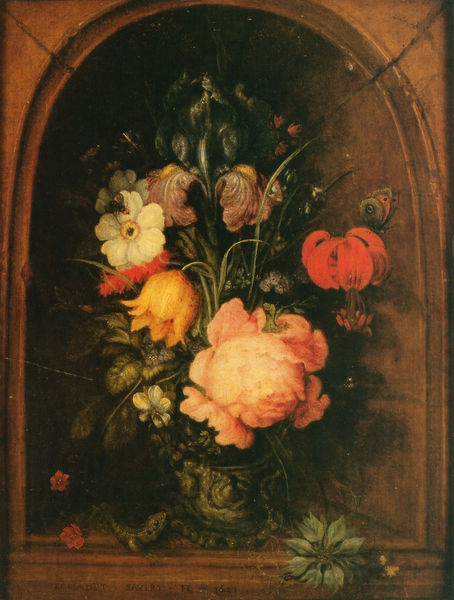
Titel: Kopenhagener Strauß
Künstler: Roelant Savery
Institution: Kopenhagen, Statens Museum for Kunst
Schlagwörter: dunkel, gemälde, weiß, gelb, grün, blume, blumen, braun, schwarz, rose, rosen, rot, tier, wand, silber, tod, tot, öl, gräser, rosa, oval, rund, garten, krug, stilleben, stillleben, vase, bogen, blümchen, metall, strauss, blumenstrauß, tulpe, vanitas, nische, memento mori, lilie, schmetterling, leben, eidechse, margarite, mori, aster, einbuchtung, ovak, dalie, #rose, grääser, rose7rosa